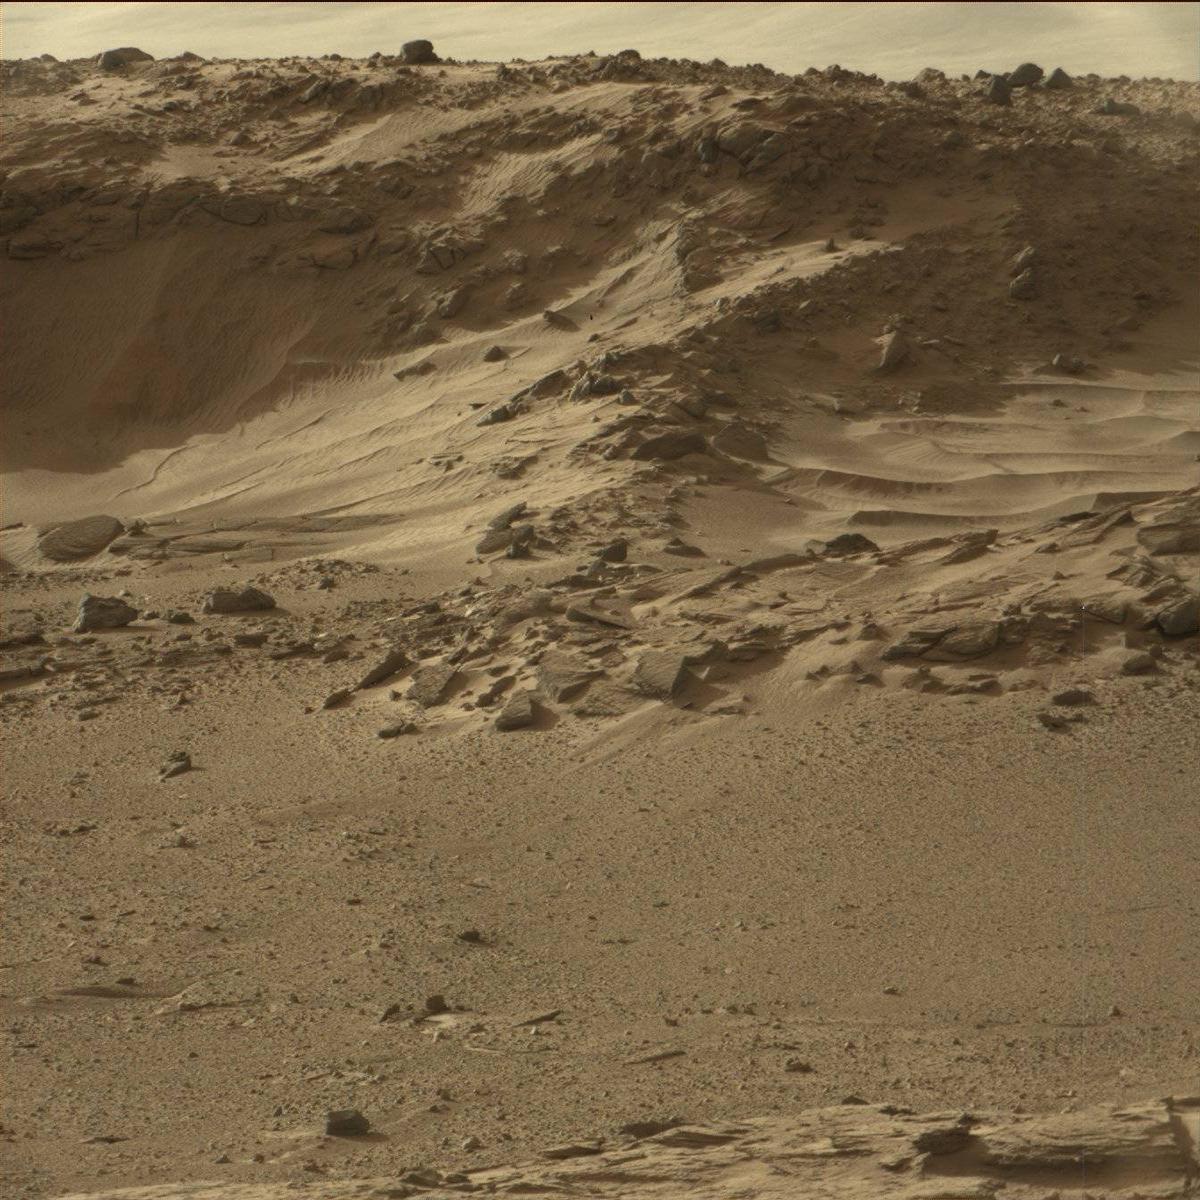
Terrain classes present: Bedrock, Ridge, Sand / Soil